Question: I have two versions of a Windows Forms Application and can't figure for the life of me how to get a particular GUI behavior to be the same without copying the entire code (which is an obvious no-no).
Here is a visual comparison:

The left one is the one I want to fix so that it looks like the right one. Notice how the ToolStrip looks as if it contained an extra ToolStripDropDownButton, or some property or style I don't know about was set to make it look like that.
I've been diff'ing like crazy and couldn't find what differs. Any ideas?
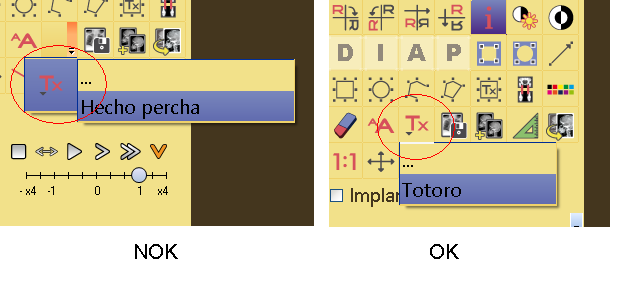
Answer: Got it. In the left side case, the button was "overflowing". Its size was too large to fit the toolstrip and thus it was collapsed like that. After adjusting the button's size in the left side, all was good.
I found out what was going on after reading basic stuff about toolstrip controls <URL>, in the "Using the CanOverflow and Overflow Properties" section.